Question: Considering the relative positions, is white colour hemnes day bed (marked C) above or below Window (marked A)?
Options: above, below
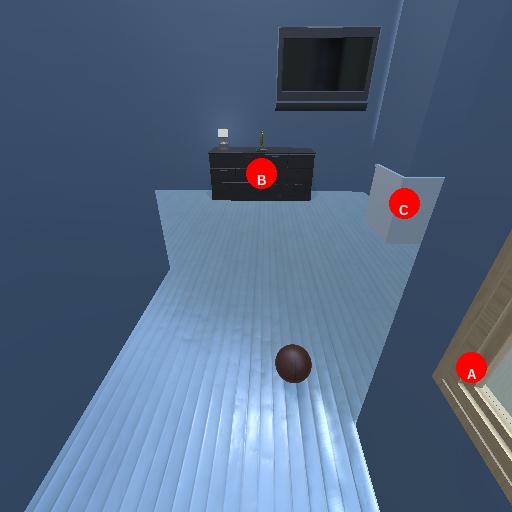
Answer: above